Question: Why does the text line up in a different line when its displayed?

jquery plugin:<URL>
HTML:
'''
<div class="expandable">
<span style="font-size:13px;">Description this is an item that is very good and i like it very cool muchtion this is an item that is very good and i like it very much Descr this is an item that is very good and i like it very much Desc this is an item that is very good and i like it very much pt</span>
</div>
'''
Jquery:
'''
$('div.expandable span').expander({
slicePoint: 69, // default is 100
expandText: 'More', // default is 'read more'
userCollapseText: 'Less' // default is 'read less'
'''
});
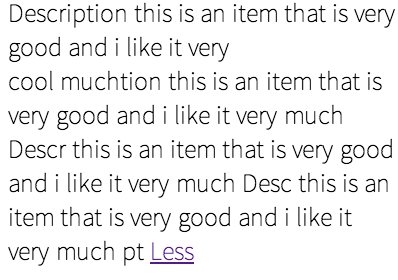
Answer: Because a div has per defualt set the following css rule:
'''
display: block;
'''
That means, that it fills a hole new line, unless you don't change it to:
'''
display: inline;
'''
In conclusion, please try to set it to an inline element.
Furthermore, I don't think that you need the surrounding div. A span element is per default always inline. Just set the class from the div there, change your jQuery selector and everything should work fine.
Edit: For more information about the css display property please look here: <URL>
Edit: The plugin sets the for some strange reason the display property while execution of expanding/collapsing. So, what you need to do is to change the
'''
$('div.expandable span').expander({
slicePoint: 69, // default is 100
expandText: 'More', // default is 'read more'
userCollapseText: 'Less' // default is 'read less'
});
'''
call to
'''
$('div.expandable span').expander({
slicePoint: 69, // default is 100
afterExpand: function()
{
$("div.expandable span").css("display", "inline");
},
expandText: 'More', // default is 'read more'
userCollapseText: 'Less' // default is 'read less'
});
'''
Sometimes, the default handling of jQuery .show() method not also does the excepted. Sometimes you would need to define your own show method on an element. And I think the plugin just uses .show(), which causes the display error.